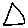
Label: triangle